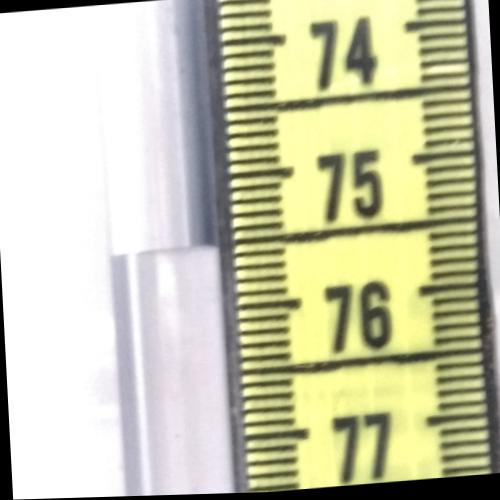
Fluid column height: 75.5 cm